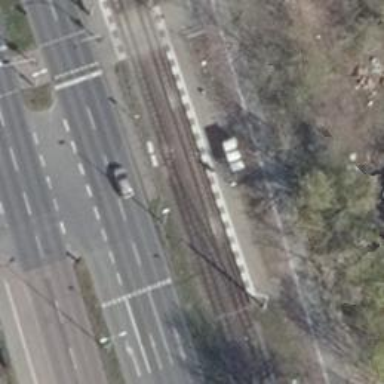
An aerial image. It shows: Tram stop.